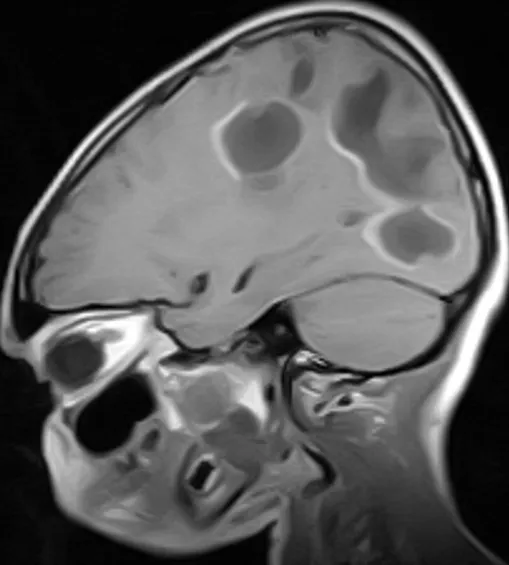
(MRI at presentation) is a post contrast T1 w parasagittal sequence showing multifocal, irregular hypointense areas with enhancing walls in the parieto-occipital region.
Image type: radiology (mri)